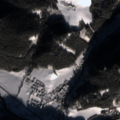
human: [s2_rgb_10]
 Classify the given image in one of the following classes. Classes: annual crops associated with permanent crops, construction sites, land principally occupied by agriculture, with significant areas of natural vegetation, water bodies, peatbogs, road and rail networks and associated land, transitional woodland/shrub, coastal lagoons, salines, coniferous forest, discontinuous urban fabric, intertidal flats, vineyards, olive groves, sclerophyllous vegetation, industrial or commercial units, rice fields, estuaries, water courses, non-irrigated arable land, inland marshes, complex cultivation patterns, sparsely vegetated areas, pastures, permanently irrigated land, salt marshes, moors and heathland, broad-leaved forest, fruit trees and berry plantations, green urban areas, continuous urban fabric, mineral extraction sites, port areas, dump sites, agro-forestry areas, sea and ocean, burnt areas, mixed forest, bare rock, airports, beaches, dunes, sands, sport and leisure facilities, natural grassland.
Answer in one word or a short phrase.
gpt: discontinuous urban fabric, pastures, coniferous forest, mixed forest